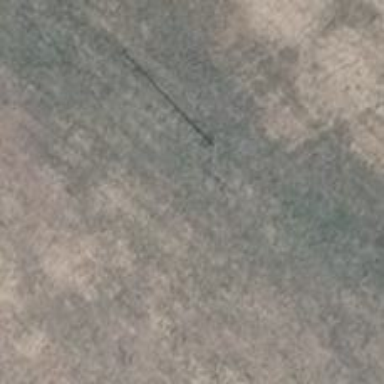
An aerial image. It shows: Power pole.